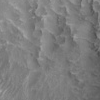
Atmospheric dust classification: not_dusty